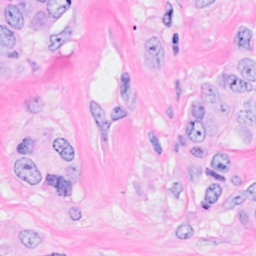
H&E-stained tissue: Breast